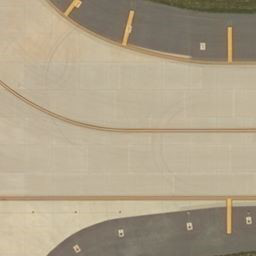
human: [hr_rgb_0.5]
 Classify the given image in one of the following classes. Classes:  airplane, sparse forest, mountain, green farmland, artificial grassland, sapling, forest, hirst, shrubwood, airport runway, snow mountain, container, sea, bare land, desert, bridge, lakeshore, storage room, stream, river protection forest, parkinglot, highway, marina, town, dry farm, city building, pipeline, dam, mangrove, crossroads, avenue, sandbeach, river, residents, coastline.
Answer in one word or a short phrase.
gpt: airport runway